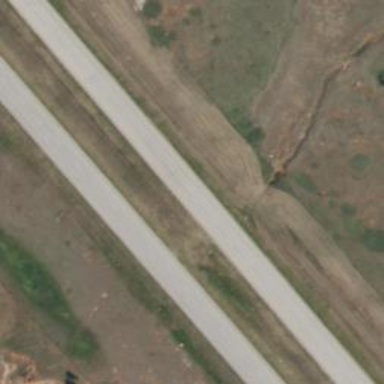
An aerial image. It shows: Asphalt motorway.